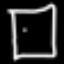
Label: square